Aerial crown-view tile of a tropical tree (Barro Colorado Island, Panama), acquired 20241216:
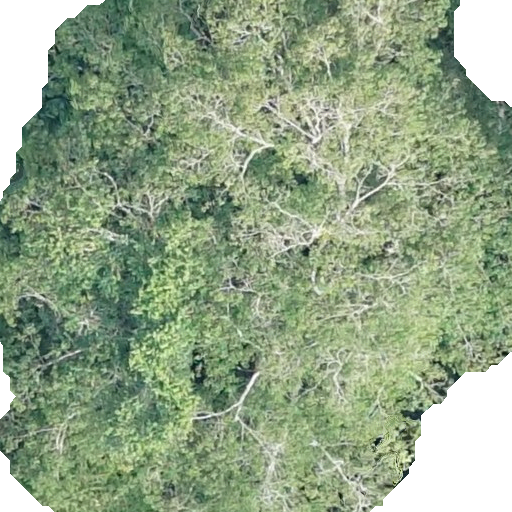
Species: Hura crepitans
GBIF accepted scientific name: Hura crepitans
Crown area: 415.0 m²